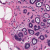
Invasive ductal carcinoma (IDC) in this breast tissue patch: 0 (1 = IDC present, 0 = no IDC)